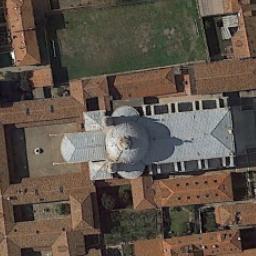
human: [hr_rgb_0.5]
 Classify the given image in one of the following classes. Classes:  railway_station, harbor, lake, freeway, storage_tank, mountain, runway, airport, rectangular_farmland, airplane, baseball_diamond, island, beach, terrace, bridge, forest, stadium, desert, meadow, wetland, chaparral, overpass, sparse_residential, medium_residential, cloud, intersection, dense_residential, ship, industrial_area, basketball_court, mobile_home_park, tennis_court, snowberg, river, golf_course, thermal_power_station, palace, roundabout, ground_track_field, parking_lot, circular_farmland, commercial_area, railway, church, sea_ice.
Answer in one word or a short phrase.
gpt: church